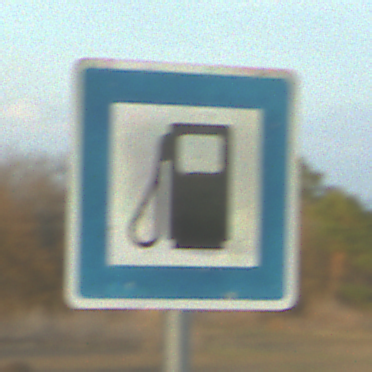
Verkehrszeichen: Tankstelle
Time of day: SunriseSunset
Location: Outdoor (Nature)
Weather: PartlyCloudy
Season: NotSpecified
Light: Natural